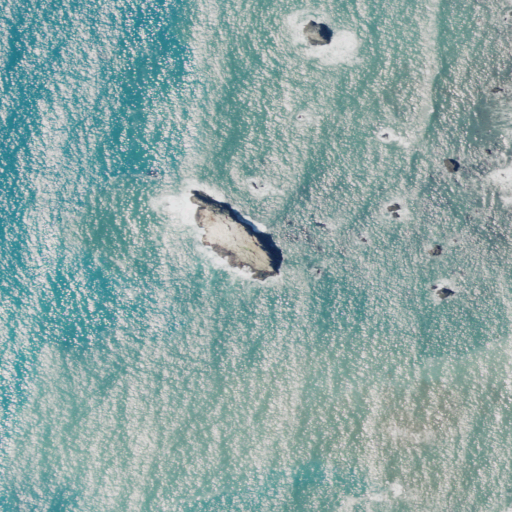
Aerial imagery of island in California named Sea Lion Rock containing only open water